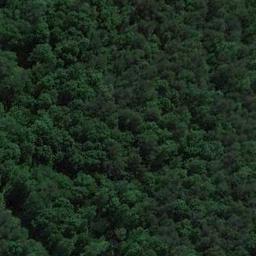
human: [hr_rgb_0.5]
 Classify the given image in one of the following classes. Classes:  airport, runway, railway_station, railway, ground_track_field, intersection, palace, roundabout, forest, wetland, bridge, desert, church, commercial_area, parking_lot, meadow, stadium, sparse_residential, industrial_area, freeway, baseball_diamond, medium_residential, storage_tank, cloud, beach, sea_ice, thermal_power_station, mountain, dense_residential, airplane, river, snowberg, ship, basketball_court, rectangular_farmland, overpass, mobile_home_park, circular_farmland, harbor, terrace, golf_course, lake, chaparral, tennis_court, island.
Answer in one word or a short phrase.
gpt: forest